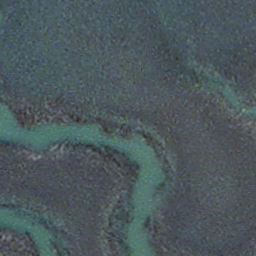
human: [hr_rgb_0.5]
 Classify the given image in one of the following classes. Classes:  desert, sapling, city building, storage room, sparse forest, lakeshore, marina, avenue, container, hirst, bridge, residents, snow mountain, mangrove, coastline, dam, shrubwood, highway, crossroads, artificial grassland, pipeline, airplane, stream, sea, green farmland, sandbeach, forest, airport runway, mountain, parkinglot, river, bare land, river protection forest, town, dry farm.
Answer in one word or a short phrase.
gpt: stream